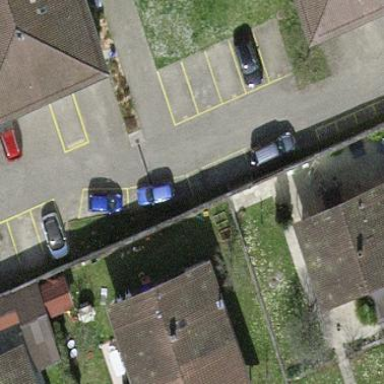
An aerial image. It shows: Street-side parking area.